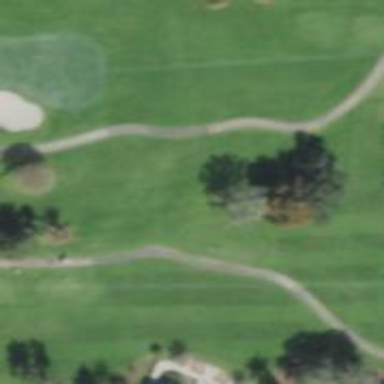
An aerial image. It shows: Path designated for golf carts.